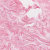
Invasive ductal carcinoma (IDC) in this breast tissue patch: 0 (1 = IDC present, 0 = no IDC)